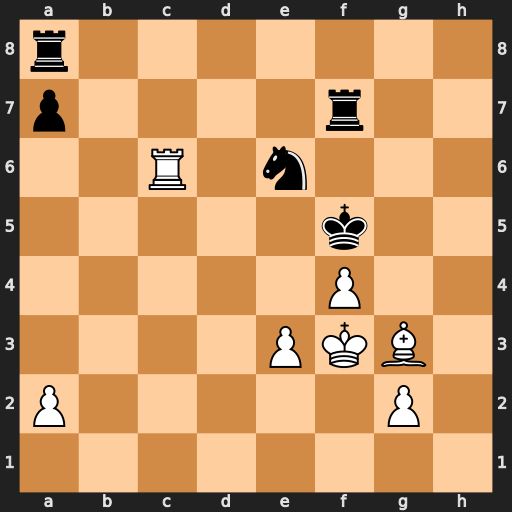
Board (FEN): r7/p4r2/2R1n3/5k2/5P2/4PKB1/P5P1/8
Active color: w
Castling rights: -
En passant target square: -
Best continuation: e4+ Kf6 Bh4+ Kg7 Rxe6